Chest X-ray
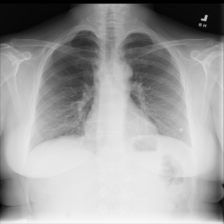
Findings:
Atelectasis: negative
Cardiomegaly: negative
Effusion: negative
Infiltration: negative
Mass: negative
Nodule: negative
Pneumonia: negative
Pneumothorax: negative
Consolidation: negative
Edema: negative
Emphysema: negative
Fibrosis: negative
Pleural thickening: negative
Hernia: negative